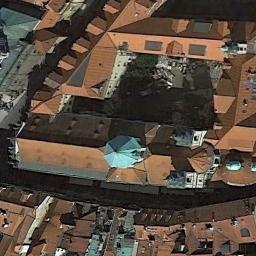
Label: church